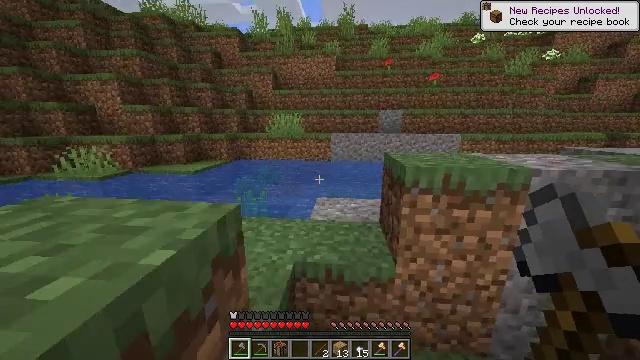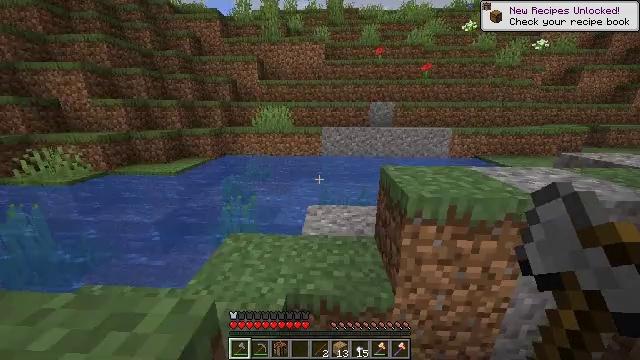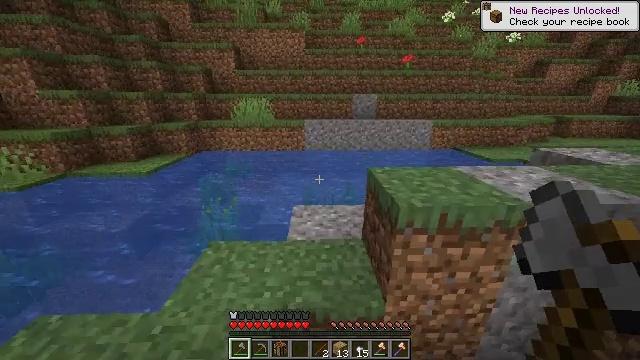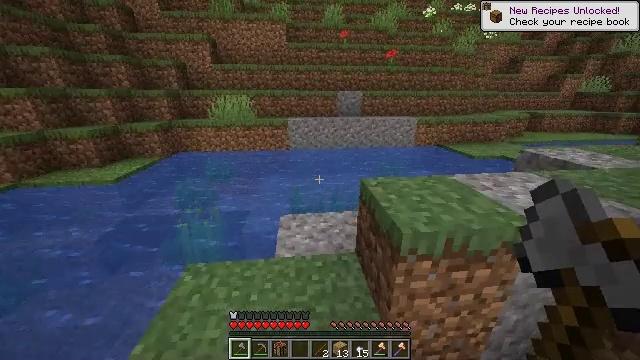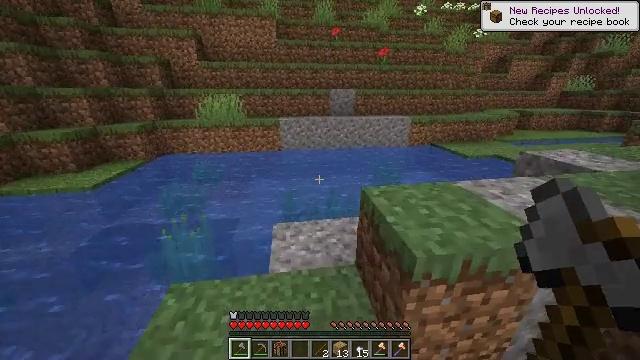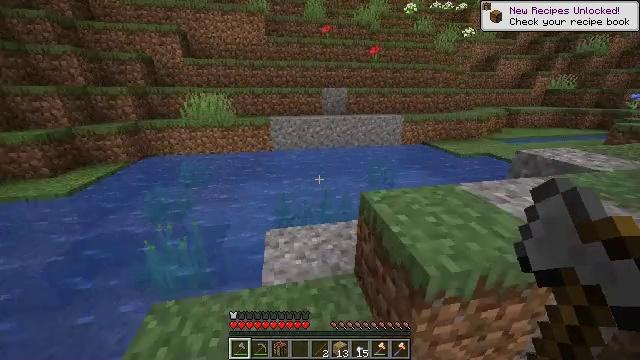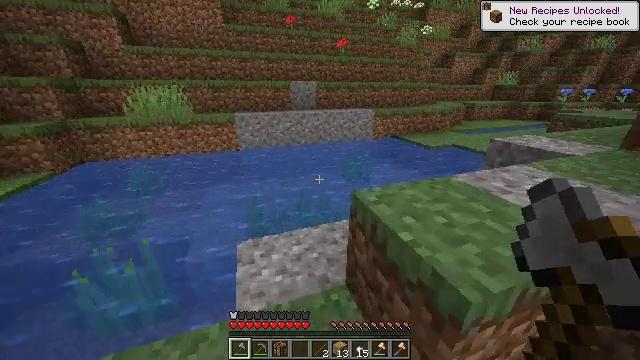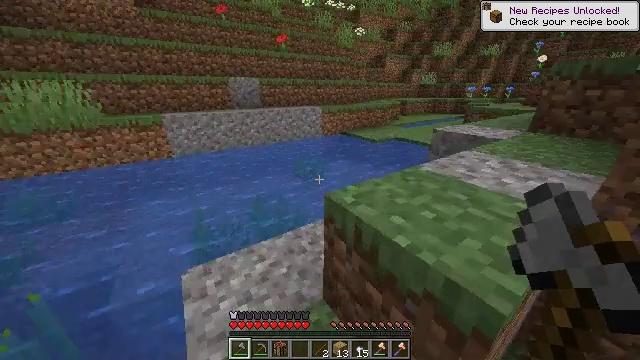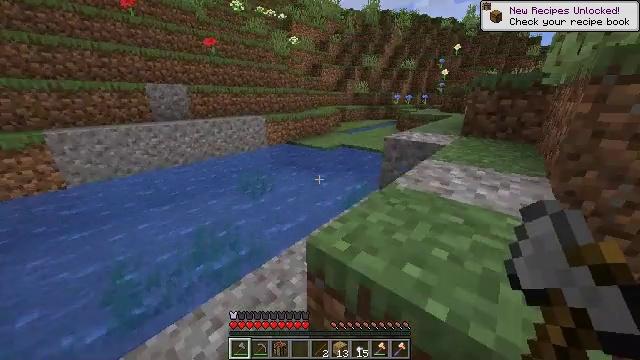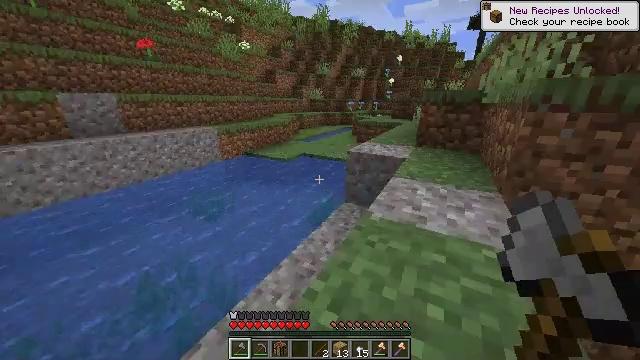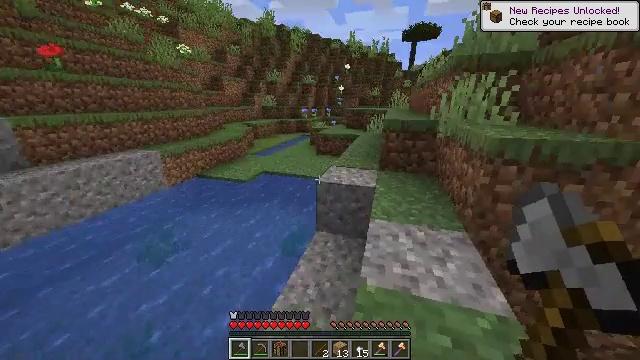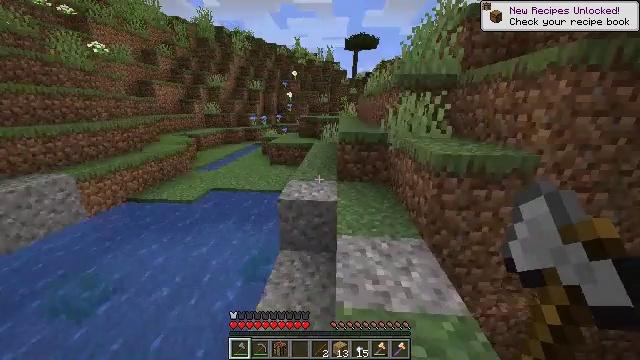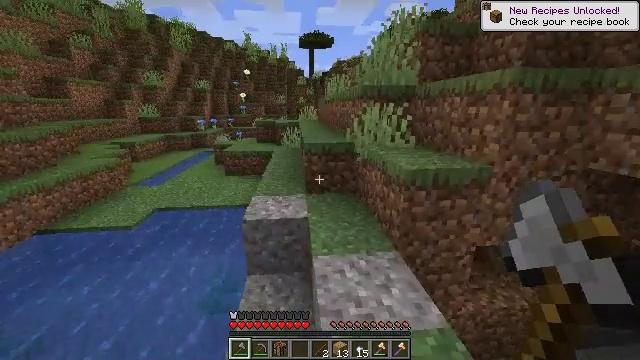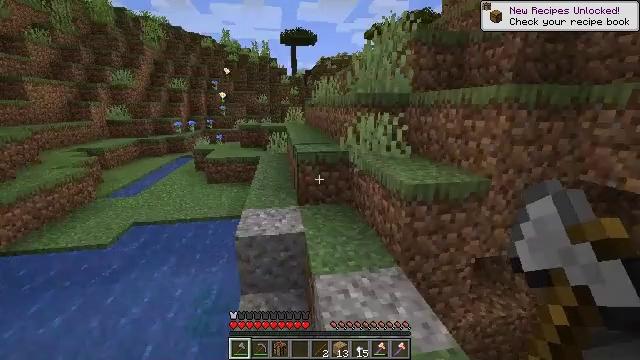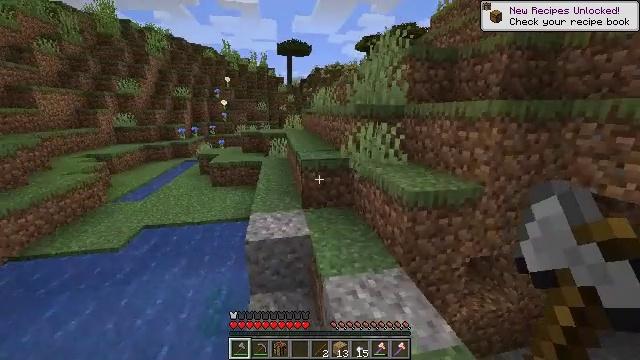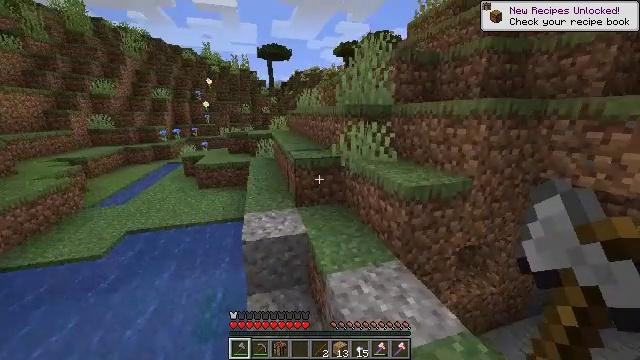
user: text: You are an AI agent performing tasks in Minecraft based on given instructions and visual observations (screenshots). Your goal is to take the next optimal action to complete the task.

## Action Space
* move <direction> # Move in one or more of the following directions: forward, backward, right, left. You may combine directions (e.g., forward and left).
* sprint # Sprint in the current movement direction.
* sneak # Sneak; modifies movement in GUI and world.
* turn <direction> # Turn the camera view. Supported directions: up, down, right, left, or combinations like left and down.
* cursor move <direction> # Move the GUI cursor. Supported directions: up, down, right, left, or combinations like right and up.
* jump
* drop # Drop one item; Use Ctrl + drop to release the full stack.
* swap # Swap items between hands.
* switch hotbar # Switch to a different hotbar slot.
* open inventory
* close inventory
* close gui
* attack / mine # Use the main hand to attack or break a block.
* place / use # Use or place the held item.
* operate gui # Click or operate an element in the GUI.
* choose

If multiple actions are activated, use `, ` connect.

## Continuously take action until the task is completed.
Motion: motion action
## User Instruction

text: Mine acacia log from the tree's trunk.
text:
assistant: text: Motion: move forward, sprint, turn right and down, jump
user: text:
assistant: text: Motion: move forward, sprint, turn right and down, jump
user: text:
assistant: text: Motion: move forward, sprint, turn right and down, jump
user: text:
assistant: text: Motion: move forward, sprint, turn right, jump
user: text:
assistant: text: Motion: move forward, sprint, turn right, jump
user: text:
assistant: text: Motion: move forward, sprint, turn right, jump
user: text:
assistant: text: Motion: move forward, sprint, turn right, jump
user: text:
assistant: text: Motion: move forward, sprint, turn right and up, jump
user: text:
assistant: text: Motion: move forward, sprint, turn right, jump
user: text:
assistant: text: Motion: move forward, sprint, turn right, jump
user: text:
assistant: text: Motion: move forward, sprint, turn right and up, jump
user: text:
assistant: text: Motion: move forward, sprint, turn right and up, jump
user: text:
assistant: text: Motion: move forward, sprint, turn right, jump
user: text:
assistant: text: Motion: move forward, sprint, turn right, jump
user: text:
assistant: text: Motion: move forward, sprint, turn right, jump
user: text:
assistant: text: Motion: move forward, sprint, turn right, jump
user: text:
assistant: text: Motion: move forward, sprint, jump
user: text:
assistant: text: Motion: move forward, sprint, jump
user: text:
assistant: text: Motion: move forward, sprint, jump
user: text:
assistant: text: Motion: move forward, sprint, jump
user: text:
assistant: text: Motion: move forward, sprint, jump
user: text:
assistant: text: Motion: move forward, sprint, jump
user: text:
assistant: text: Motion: move forward, sprint, jump
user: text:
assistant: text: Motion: move forward, sprint, turn up, jump
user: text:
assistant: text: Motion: move forward, sprint, turn up, jump
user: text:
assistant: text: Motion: move forward, sprint, turn up, jump
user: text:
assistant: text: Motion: move forward, sprint, jump
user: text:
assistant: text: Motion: move forward, sprint, jump
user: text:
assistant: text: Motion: move forward, sprint, turn up, jump
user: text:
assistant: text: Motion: move forward, sprint, turn right and up, jump